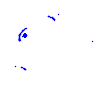
Particle: kaon